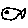
Label: fish